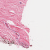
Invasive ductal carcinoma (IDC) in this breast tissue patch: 0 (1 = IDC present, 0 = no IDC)